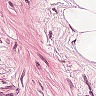
Metastatic tissue present: yes